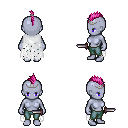
a pixel art fantasy rpg character, female body template, dark elf, purple skin, white tattered cape, teal pants, pink mohawk hairstyle, silver tiara, dagger, four views (front, back, left, right), 2x2 character sprite sheet, small pixel art, hard edges, no anti-aliasing